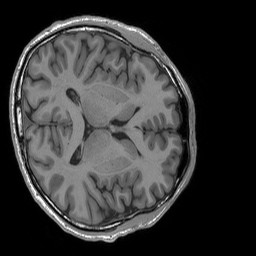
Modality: T1w
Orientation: axial